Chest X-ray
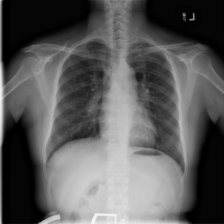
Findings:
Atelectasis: negative
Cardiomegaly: negative
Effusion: negative
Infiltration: negative
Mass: negative
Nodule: negative
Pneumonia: negative
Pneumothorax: negative
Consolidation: negative
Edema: negative
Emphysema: negative
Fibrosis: negative
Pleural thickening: negative
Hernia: negative